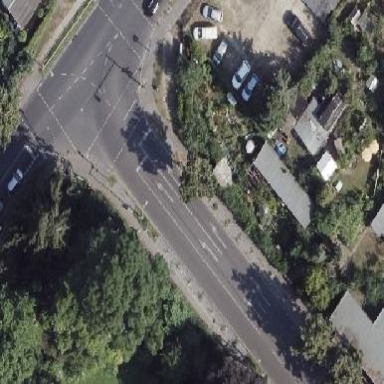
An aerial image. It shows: Junction.